Question: I have a Query that is pulling in data for the current month for my by default. I then have a "Filter" option on my page where they can enter in some data to filter the content by and re-run the query.
I have my select statement working for the current month however I am not quite sure how to implement the logic for fields that do not contain content.
Example: If the user fills in the start and end date in the filter options it needs to use those dates vs the default ones of Current month/year.
The tricky part for me is the department and category. If there is a value in the filter, it needs to look up submissions just on those values 'category=3' 'department=5'. However, when there those are empty on the filter settings, it needs to ignore the category and department and get me the record regardless of what the value is.
Here is my current SP:
'''
IF (@action = 'filter')
BEGIN
SELECT A.[submissionID],
A.[subEmpID],
A.[nomineeEmpID],
CONVERT (VARCHAR (10), A.[submissionDate], 101) AS submissionDate,
A.[situation],
A.[task],
A.[action],
A.[result],
A.[timestamp],
A.[statusID],
A.[approver],
A.[approvalDate],
B.[FirstName] + ' ' + B.[LastName] AS nomineeName,
B.[ntid] AS nomineeNTID,
B.[qid] AS nomineeQID,
C.[FirstName] + ' ' + C.[LastName] AS submitName,
C.[ntid] AS submitNTID,
D.[categoryName]
FROM empowermentSubmissions AS A
INNER JOIN
empTable AS B
ON A.[nomineeEmpID] = B.[empID]
INNER JOIN
empTable AS C
ON A.[subEmpID] = C.[empID]
INNER JOIN
empowermentCategories AS D
ON A.[categoryID] = D.[catID]
WHERE DATEPART(m, A.[submissionDate]) = MONTH(getdate())
AND DATEPART(yyyy, A.[submissionDate]) = YEAR(getdate())
FOR XML PATH ('data'), TYPE, ELEMENTS, ROOT ('root');
END
'''

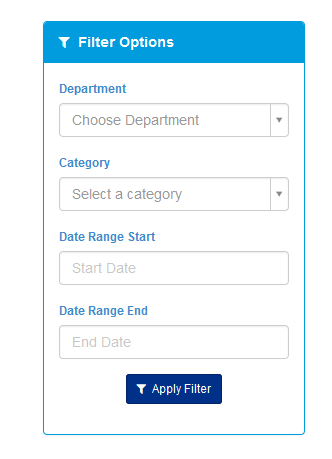
Answer: By looking at
So let say you have filter value in parameter called '@Filter' you can do something like below
'''
Where (@Filter is null OR (@Filter is not null and category=3 and department=5))
'''
Didn't notice you have two parameters
'''
Where (@category is null or (category = @category))
and (@department is null or (department= @department))
'''